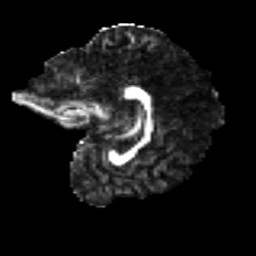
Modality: FA
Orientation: sagittal
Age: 43
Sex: female
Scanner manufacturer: ge
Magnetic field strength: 3 T
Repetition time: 7.8 s
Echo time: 0.0608 s